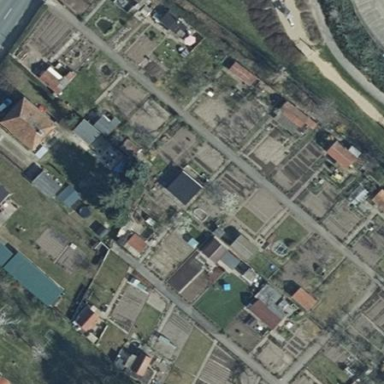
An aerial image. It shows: Allotments area.